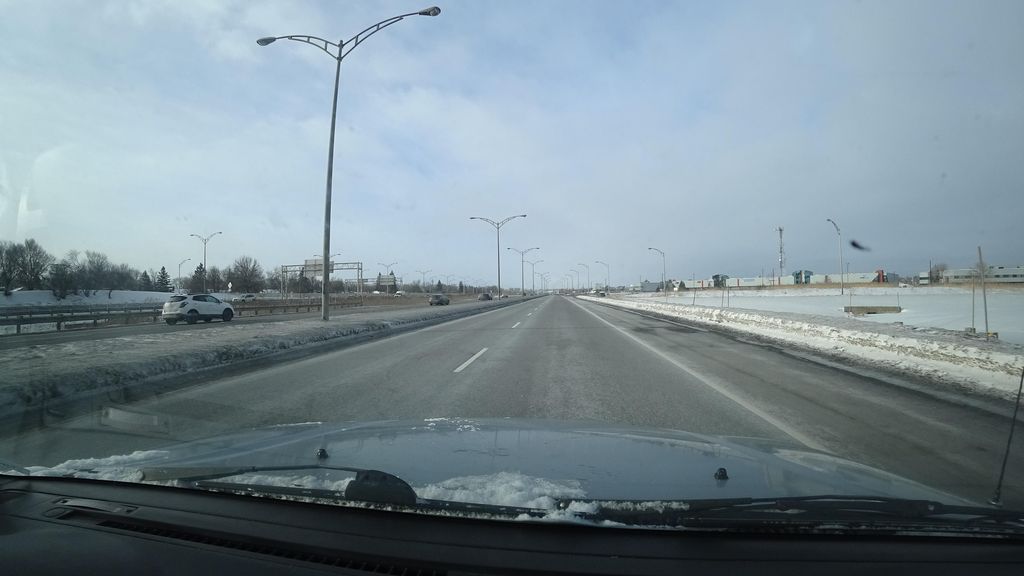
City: quebec_city